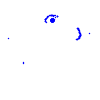
Particle: pion